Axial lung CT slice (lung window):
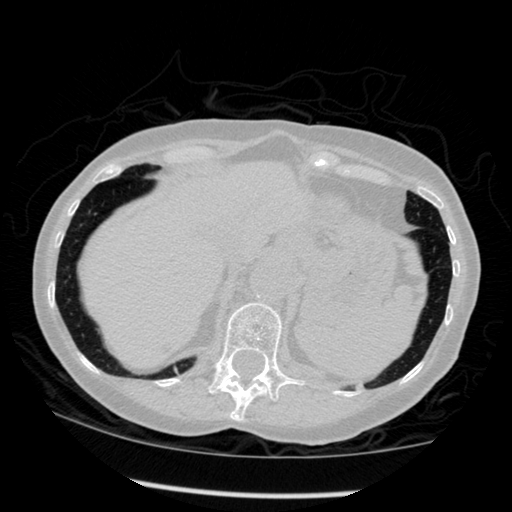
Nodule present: no